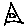
Label: triangle